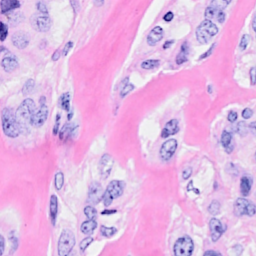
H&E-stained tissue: Breast